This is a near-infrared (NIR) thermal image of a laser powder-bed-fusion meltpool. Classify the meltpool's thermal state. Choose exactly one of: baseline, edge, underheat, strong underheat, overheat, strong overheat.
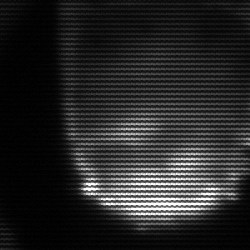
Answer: edge